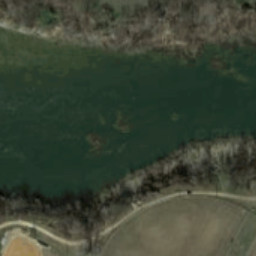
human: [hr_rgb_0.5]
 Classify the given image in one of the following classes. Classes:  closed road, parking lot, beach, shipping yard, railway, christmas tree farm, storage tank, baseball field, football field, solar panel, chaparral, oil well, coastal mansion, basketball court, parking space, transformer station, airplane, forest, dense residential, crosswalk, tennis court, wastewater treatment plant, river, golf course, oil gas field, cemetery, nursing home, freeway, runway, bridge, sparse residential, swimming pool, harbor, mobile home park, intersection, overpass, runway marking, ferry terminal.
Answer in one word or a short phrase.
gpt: river